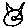
Label: cat